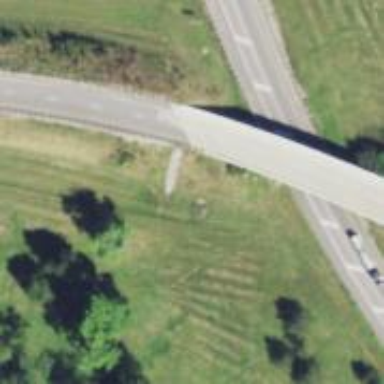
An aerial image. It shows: Primary highway bridge with asphalt surface.